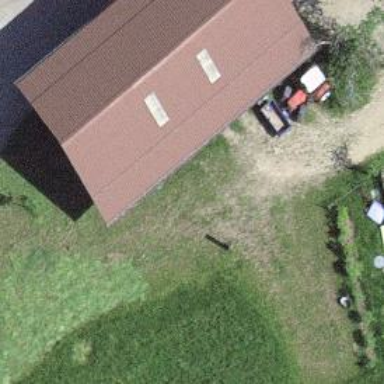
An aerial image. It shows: Barn.